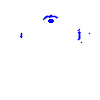
Particle: pion